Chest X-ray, AP view. Patient: 64 years old, sex F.
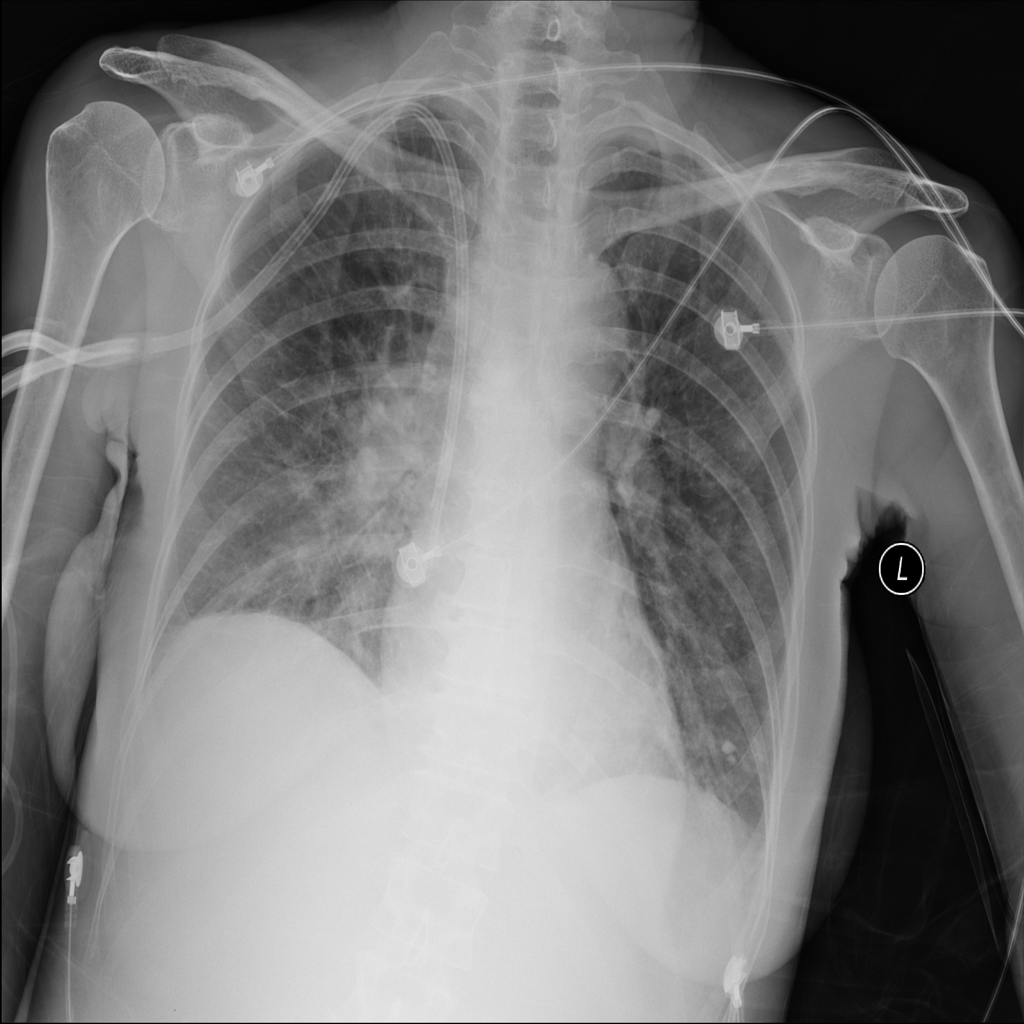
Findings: Edema, Mass